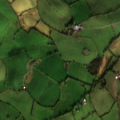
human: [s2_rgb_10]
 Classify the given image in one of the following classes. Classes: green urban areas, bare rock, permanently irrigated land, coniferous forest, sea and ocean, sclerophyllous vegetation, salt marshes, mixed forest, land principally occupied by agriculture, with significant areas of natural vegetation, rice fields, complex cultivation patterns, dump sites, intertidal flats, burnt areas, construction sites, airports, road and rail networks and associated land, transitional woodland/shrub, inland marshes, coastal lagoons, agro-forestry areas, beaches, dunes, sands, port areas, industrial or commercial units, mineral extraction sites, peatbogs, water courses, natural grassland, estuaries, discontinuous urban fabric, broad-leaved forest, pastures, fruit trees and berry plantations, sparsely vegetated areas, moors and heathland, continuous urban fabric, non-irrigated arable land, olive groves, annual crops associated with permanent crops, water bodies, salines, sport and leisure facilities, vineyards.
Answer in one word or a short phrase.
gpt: pastures